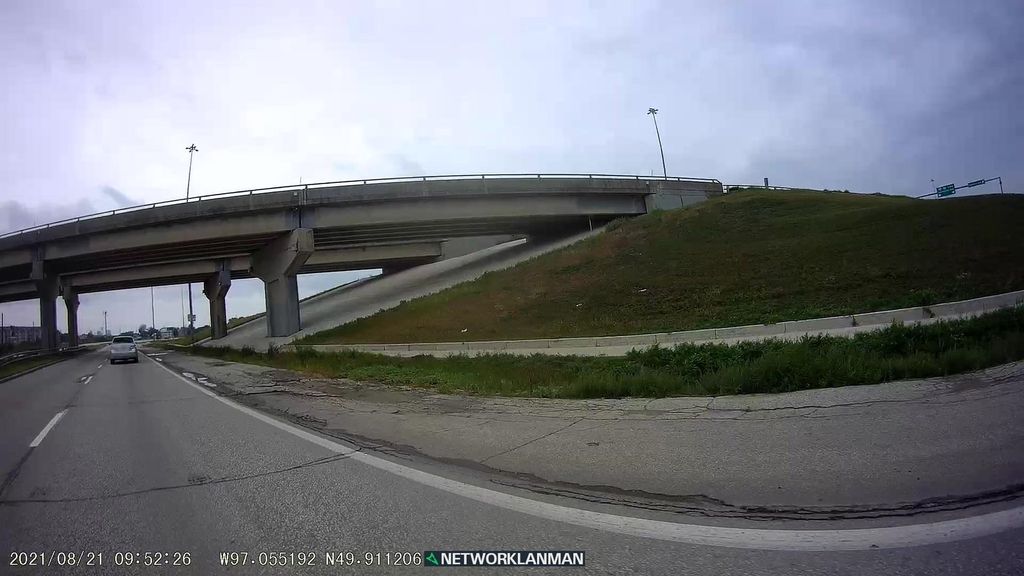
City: winnipeg